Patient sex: M
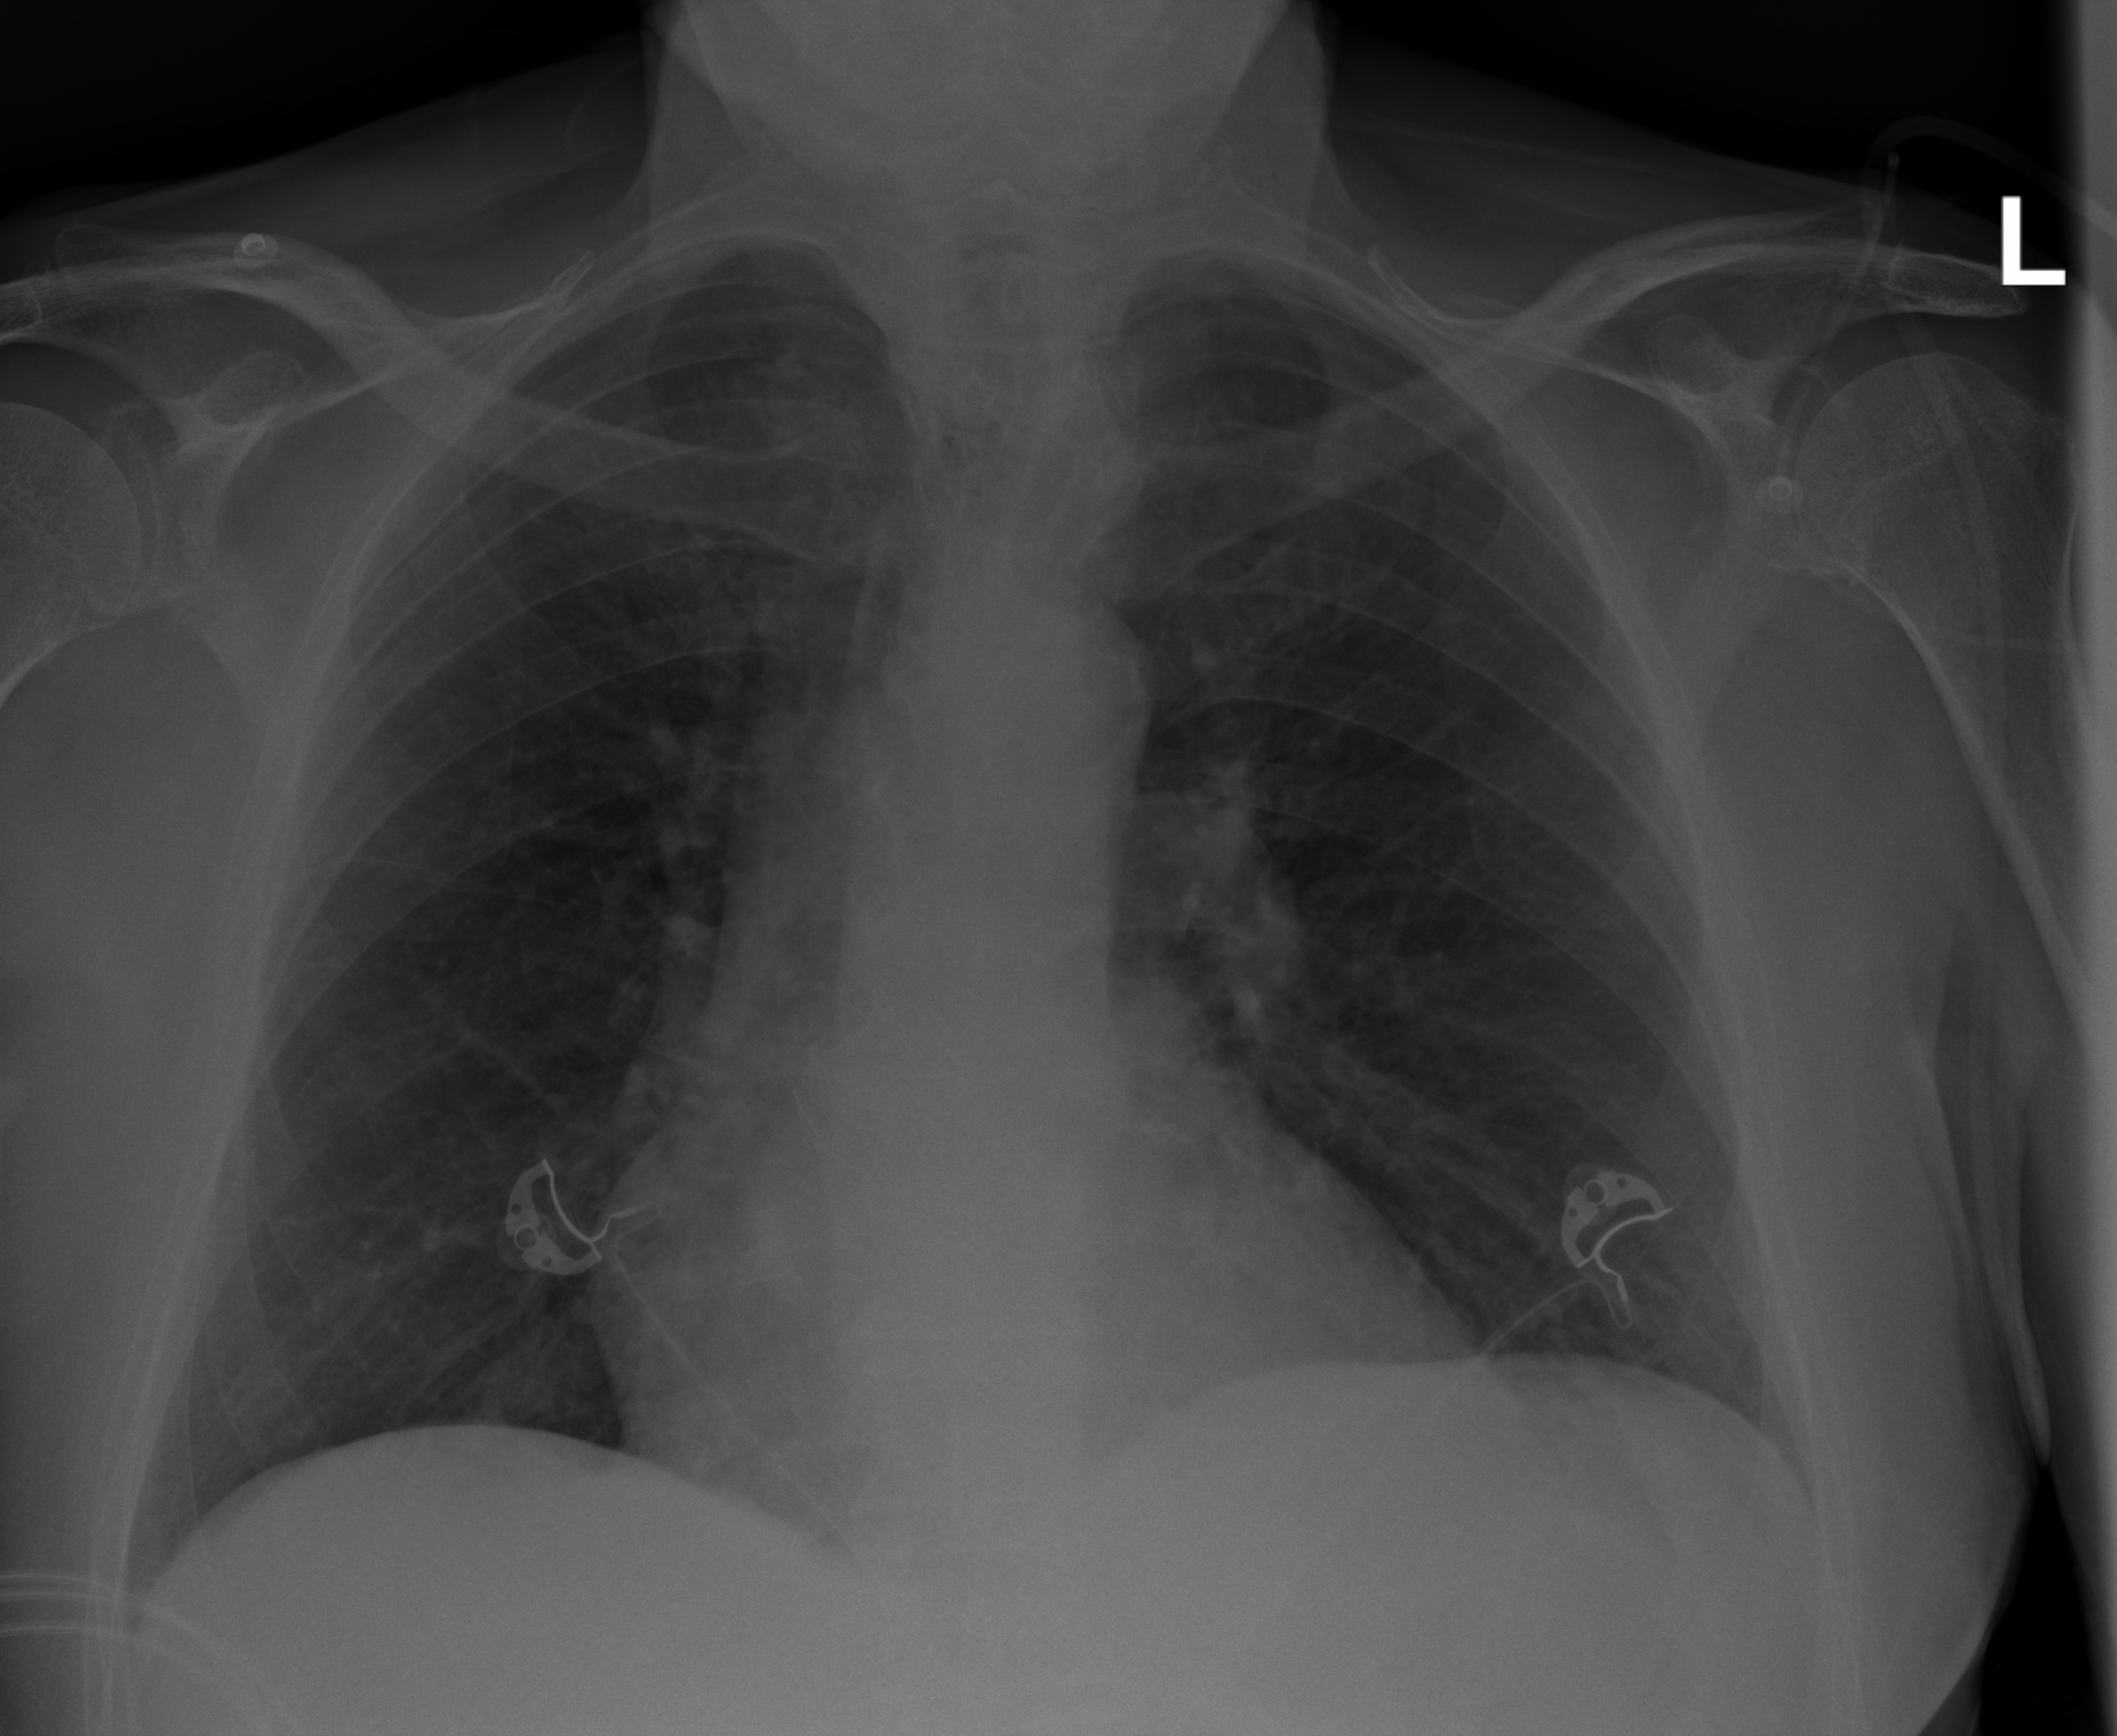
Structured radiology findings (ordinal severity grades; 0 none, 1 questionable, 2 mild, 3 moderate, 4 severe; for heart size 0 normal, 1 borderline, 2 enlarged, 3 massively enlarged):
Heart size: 1
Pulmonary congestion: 1
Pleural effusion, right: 0
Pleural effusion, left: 0
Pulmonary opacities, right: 0
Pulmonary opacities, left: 0
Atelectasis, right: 0
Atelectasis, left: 0